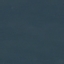
Land use / land cover class: SeaLake